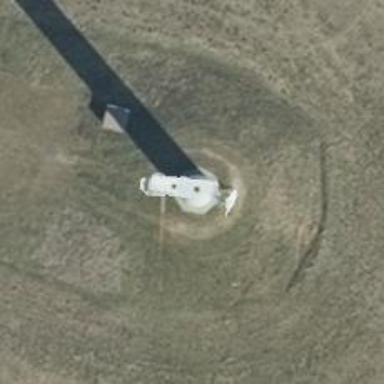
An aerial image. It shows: Wind-powered generator.